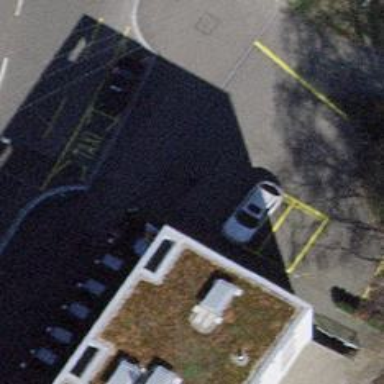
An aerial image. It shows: Taxi stand.